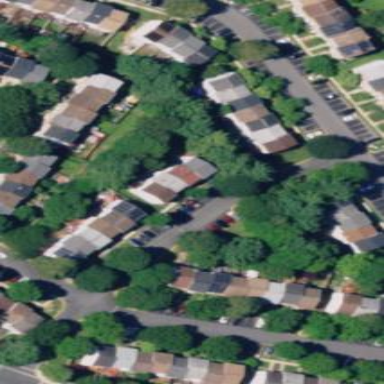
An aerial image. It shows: Townhouse.